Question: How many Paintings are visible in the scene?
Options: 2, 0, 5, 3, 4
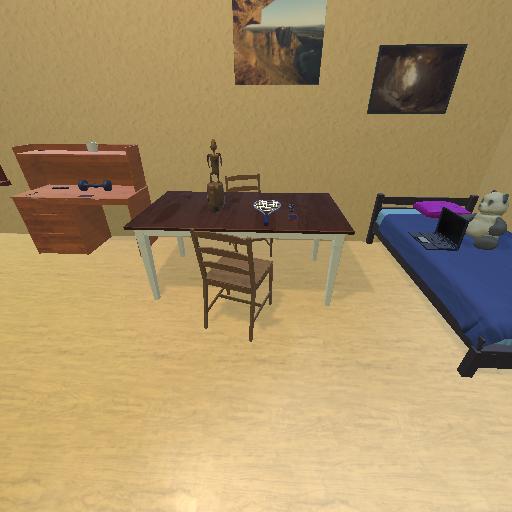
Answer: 2